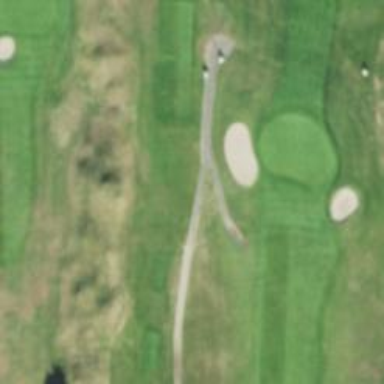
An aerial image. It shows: Path used for both walking and golf.